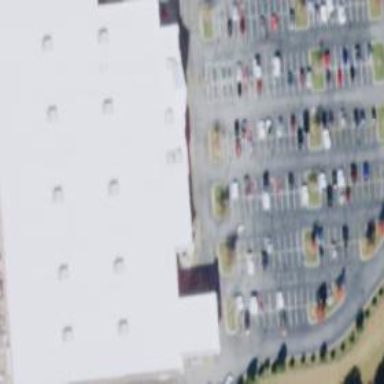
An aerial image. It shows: Retail building.